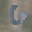
Label: 6